Field crop: maize
Growth stage: 2
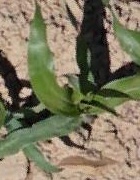
Species: maize